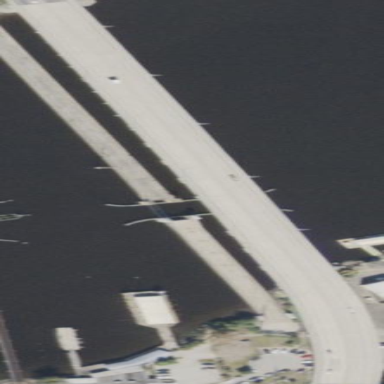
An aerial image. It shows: Man-made bridge.